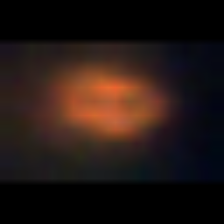
Taxon: Unknown_phyto
Group: Unknown